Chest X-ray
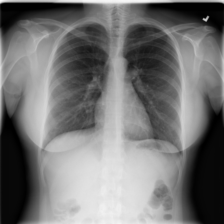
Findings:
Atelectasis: negative
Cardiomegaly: negative
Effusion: negative
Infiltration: negative
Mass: negative
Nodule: negative
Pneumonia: negative
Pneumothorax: negative
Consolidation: negative
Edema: negative
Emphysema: negative
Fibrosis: negative
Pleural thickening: negative
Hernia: negative